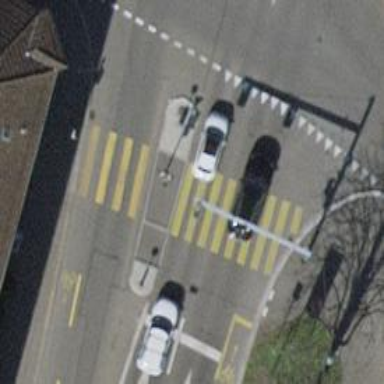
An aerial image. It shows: Zebra crossing with traffic signals. The crossing is marked by traffic lights.